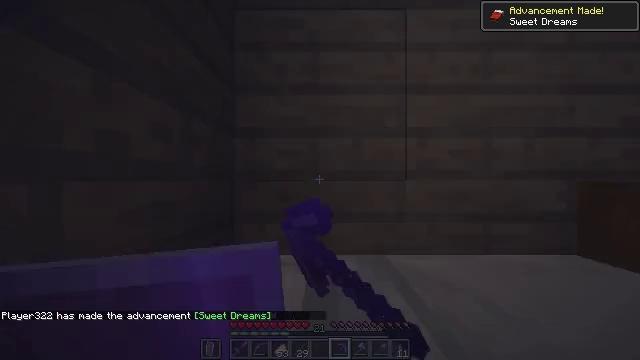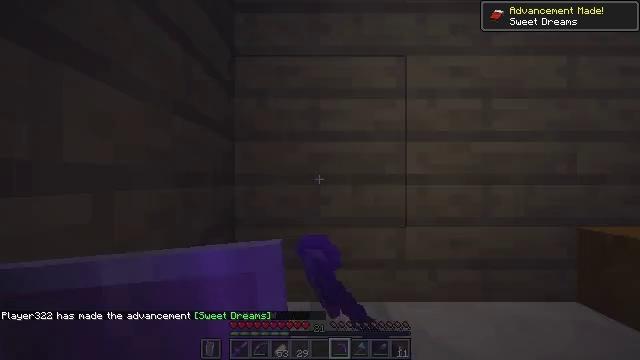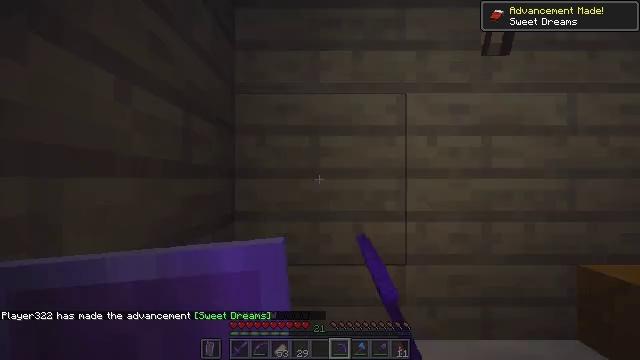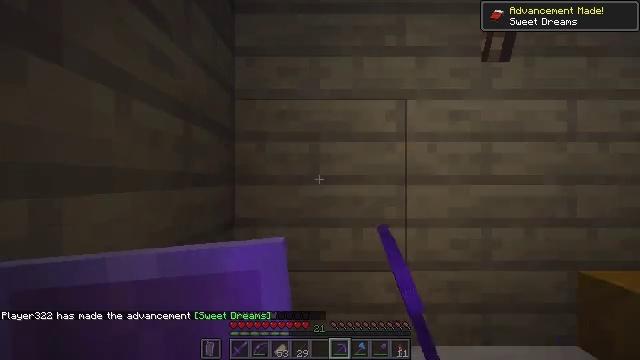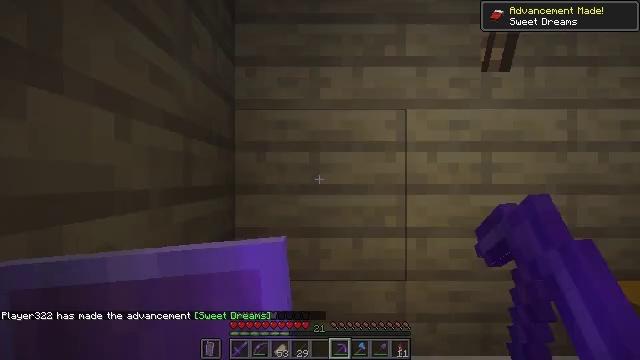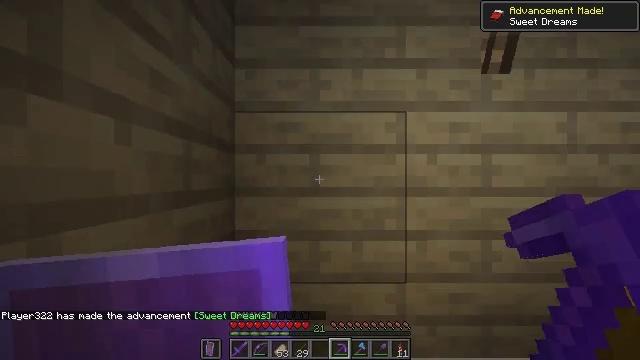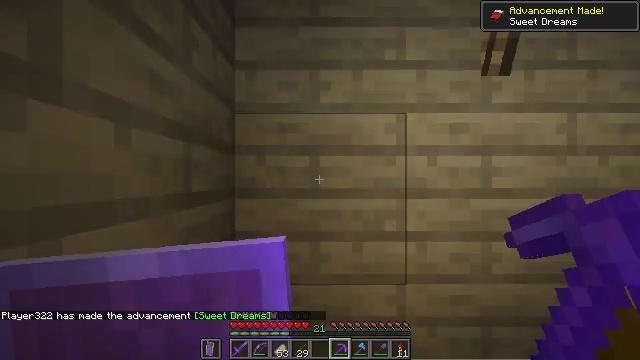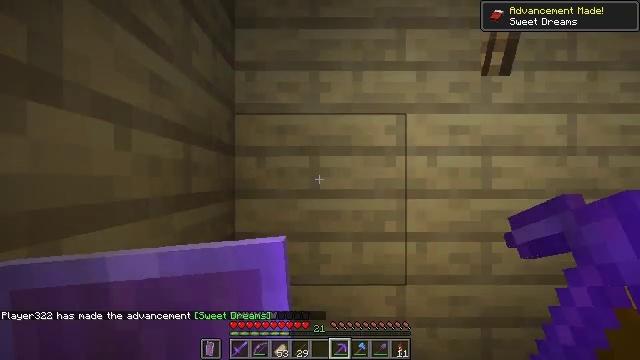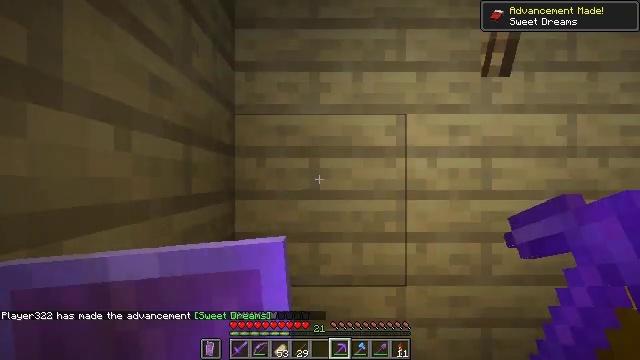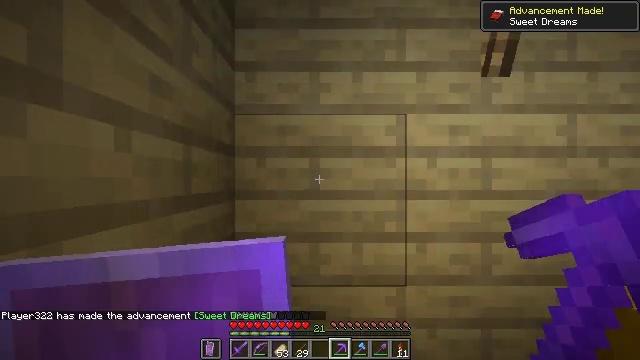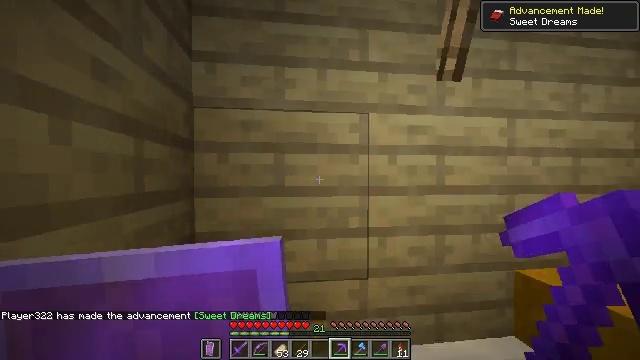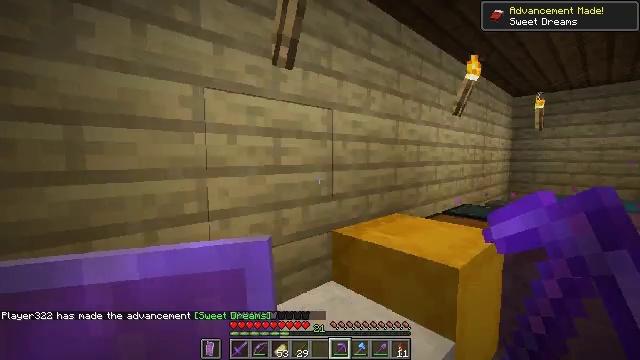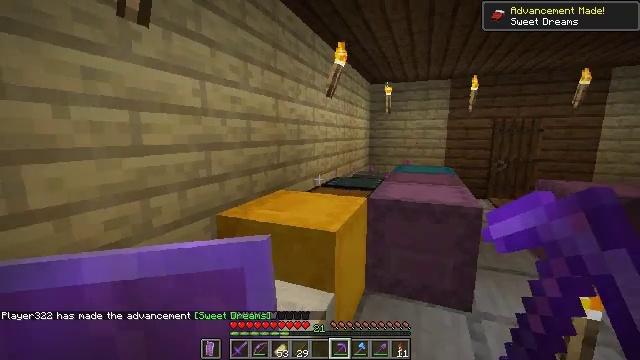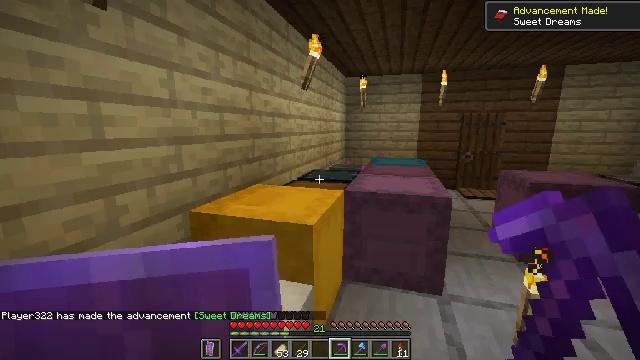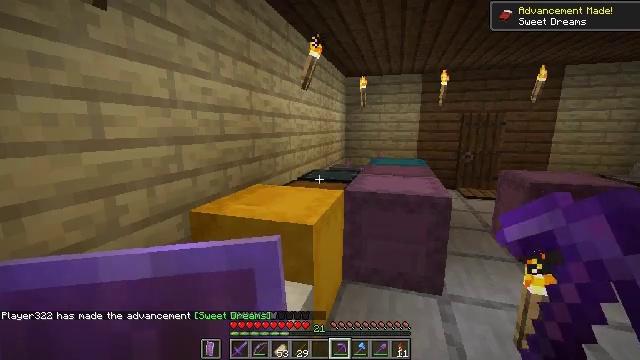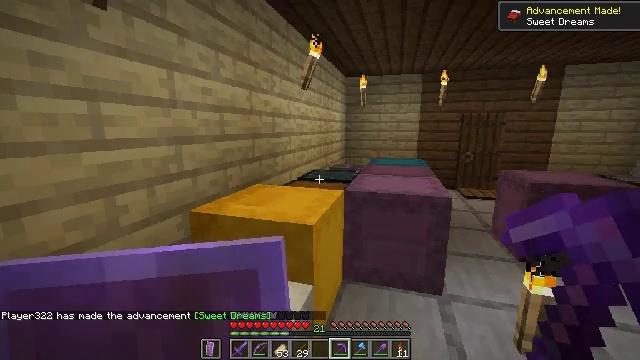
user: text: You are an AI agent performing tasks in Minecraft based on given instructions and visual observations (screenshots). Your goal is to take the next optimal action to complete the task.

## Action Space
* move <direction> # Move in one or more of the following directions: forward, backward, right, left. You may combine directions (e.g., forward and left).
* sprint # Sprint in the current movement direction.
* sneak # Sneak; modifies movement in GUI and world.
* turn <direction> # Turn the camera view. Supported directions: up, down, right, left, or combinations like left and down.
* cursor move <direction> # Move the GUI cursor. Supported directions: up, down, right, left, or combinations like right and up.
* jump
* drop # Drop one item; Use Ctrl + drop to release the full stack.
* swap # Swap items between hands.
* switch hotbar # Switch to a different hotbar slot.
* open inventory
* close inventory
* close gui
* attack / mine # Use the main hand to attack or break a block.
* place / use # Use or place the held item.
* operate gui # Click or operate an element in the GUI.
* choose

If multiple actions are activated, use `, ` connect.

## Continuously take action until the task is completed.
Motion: motion action
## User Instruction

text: Cook netherrack in the furnace to make nether brick.
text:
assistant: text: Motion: no_op
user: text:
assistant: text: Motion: no_op
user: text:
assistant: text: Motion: no_op
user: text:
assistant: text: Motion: no_op
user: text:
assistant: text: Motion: no_op
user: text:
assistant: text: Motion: no_op
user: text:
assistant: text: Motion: no_op
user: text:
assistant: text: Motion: no_op
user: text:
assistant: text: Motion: no_op
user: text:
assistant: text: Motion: turn right
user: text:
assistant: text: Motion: turn right and down
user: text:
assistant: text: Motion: turn right and down
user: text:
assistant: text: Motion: turn right and down
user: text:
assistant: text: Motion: no_op
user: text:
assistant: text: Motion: no_op
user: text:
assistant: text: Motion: no_op
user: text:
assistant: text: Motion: no_op
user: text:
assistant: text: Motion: no_op
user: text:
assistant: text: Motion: no_op
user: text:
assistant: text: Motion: no_op
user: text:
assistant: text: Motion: turn right
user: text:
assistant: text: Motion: turn right and down
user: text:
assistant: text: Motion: turn right and down
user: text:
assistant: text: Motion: no_op
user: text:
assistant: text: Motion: no_op
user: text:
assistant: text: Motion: no_op
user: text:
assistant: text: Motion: no_op
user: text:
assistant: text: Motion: no_op
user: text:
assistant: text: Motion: no_op
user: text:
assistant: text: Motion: move forward, turn right and up